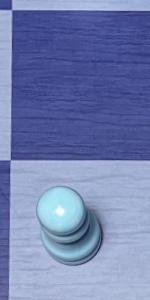
Label: Pawn_White